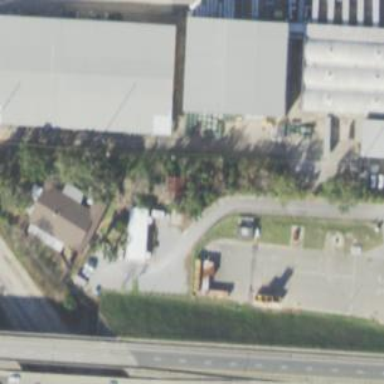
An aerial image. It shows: Industrial area.